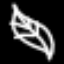
Label: leaf